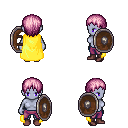
a pixel art fantasy rpg character, female body template, dark elf, purple skin, yellow cape, magenta pants, pink plain hairstyle, maroon shoes, shield, four views (front, back, left, right), 2x2 character sprite sheet, small pixel art, hard edges, no anti-aliasing